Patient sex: M
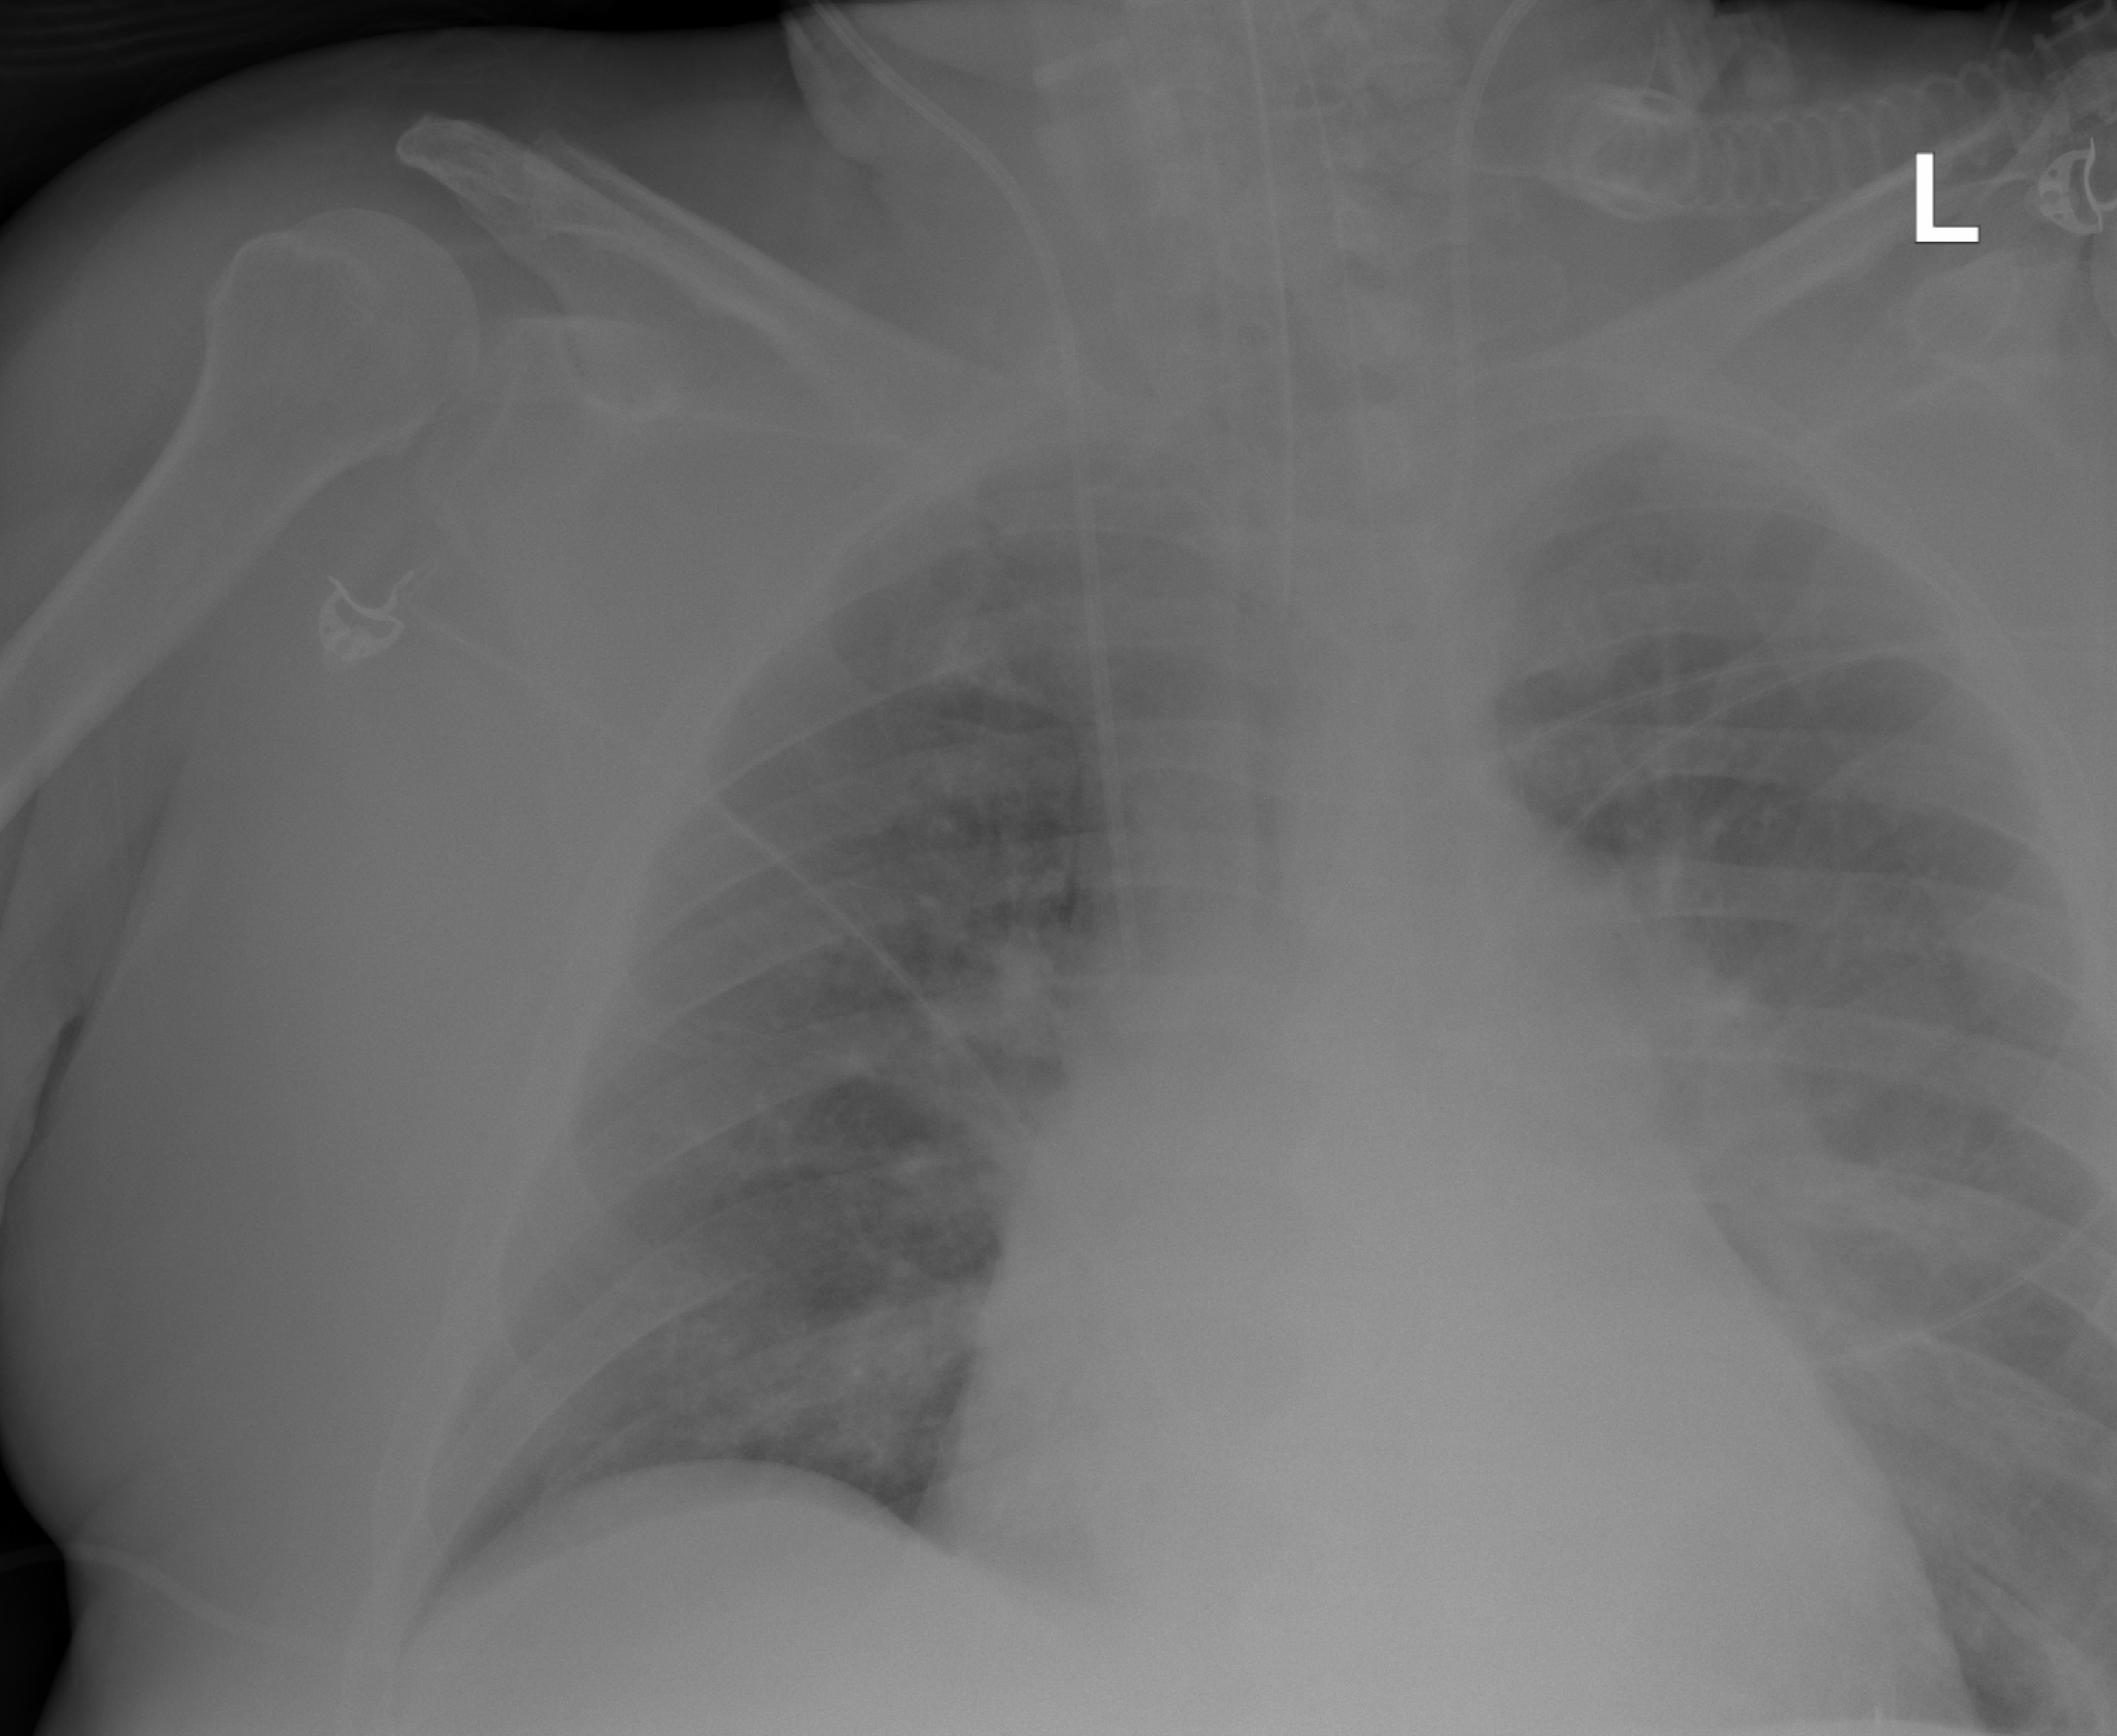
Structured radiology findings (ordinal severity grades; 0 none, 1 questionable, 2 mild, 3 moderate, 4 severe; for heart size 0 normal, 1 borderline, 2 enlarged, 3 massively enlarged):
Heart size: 2
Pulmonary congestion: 2
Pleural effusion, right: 0
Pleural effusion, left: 0
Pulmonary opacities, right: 1
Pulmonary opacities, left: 2
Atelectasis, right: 0
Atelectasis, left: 0